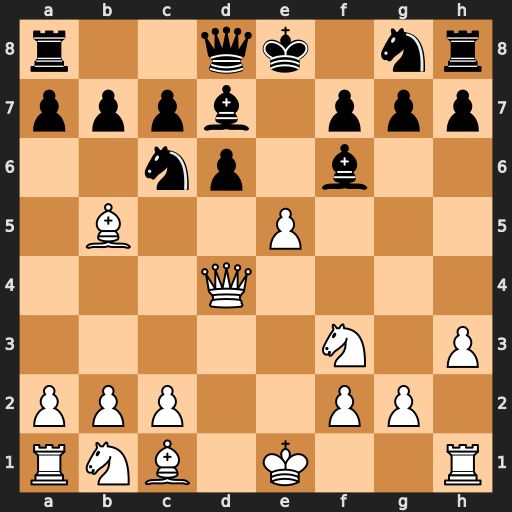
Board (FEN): r2qk1nr/pppb1ppp/2np1b2/1B2P3/3Q4/5N1P/PPP2PP1/RNB1K2R
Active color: w
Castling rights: KQkq
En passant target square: -
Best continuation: Bxc6 Bxc6 exf6